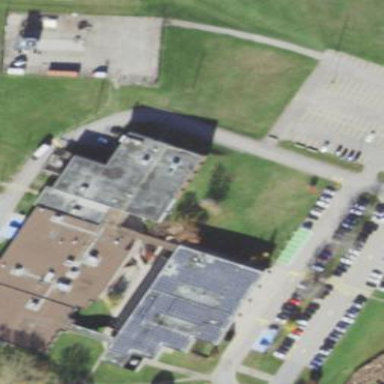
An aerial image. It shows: College building.